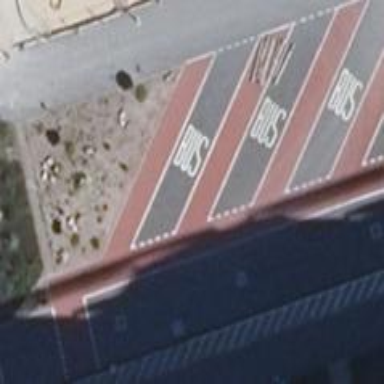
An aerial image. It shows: Public transport stop position.